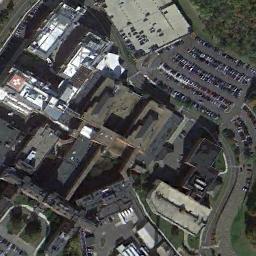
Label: commercial_area